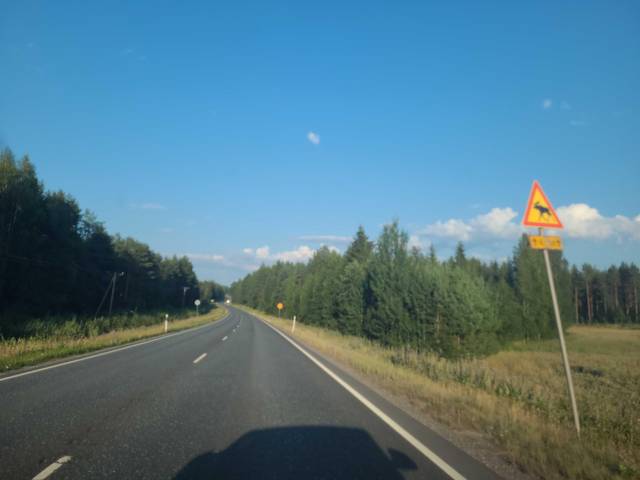
Region: Finland
Coordinates: 62.29, 27.615